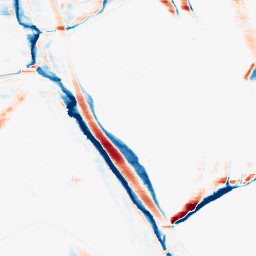
Category: morphological
Decomposition family: morphological_rect
Decomposition parameters: operation: average
width: 20
height: 3
Upsampling method: bspline
Upsampling parameters: scale: 4
Upsampling scale: 4